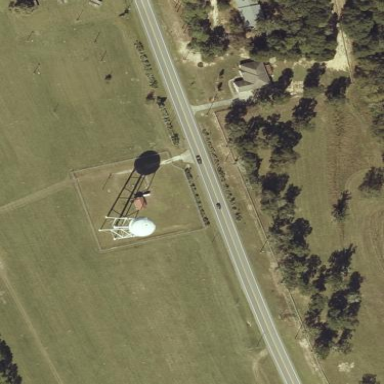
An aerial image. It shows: Man-made water works facility.